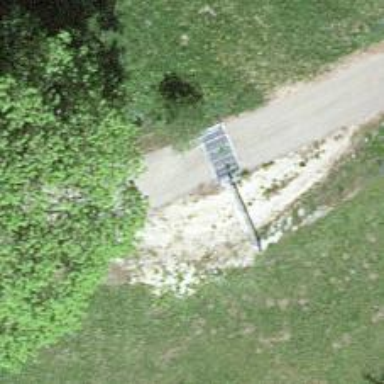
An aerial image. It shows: Gate.